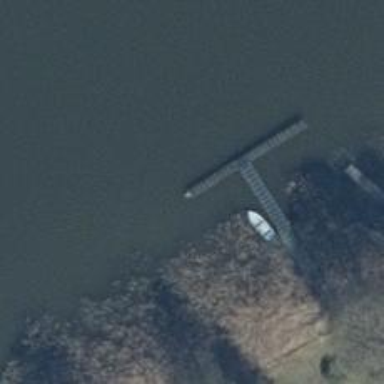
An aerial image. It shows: Man-made pier.